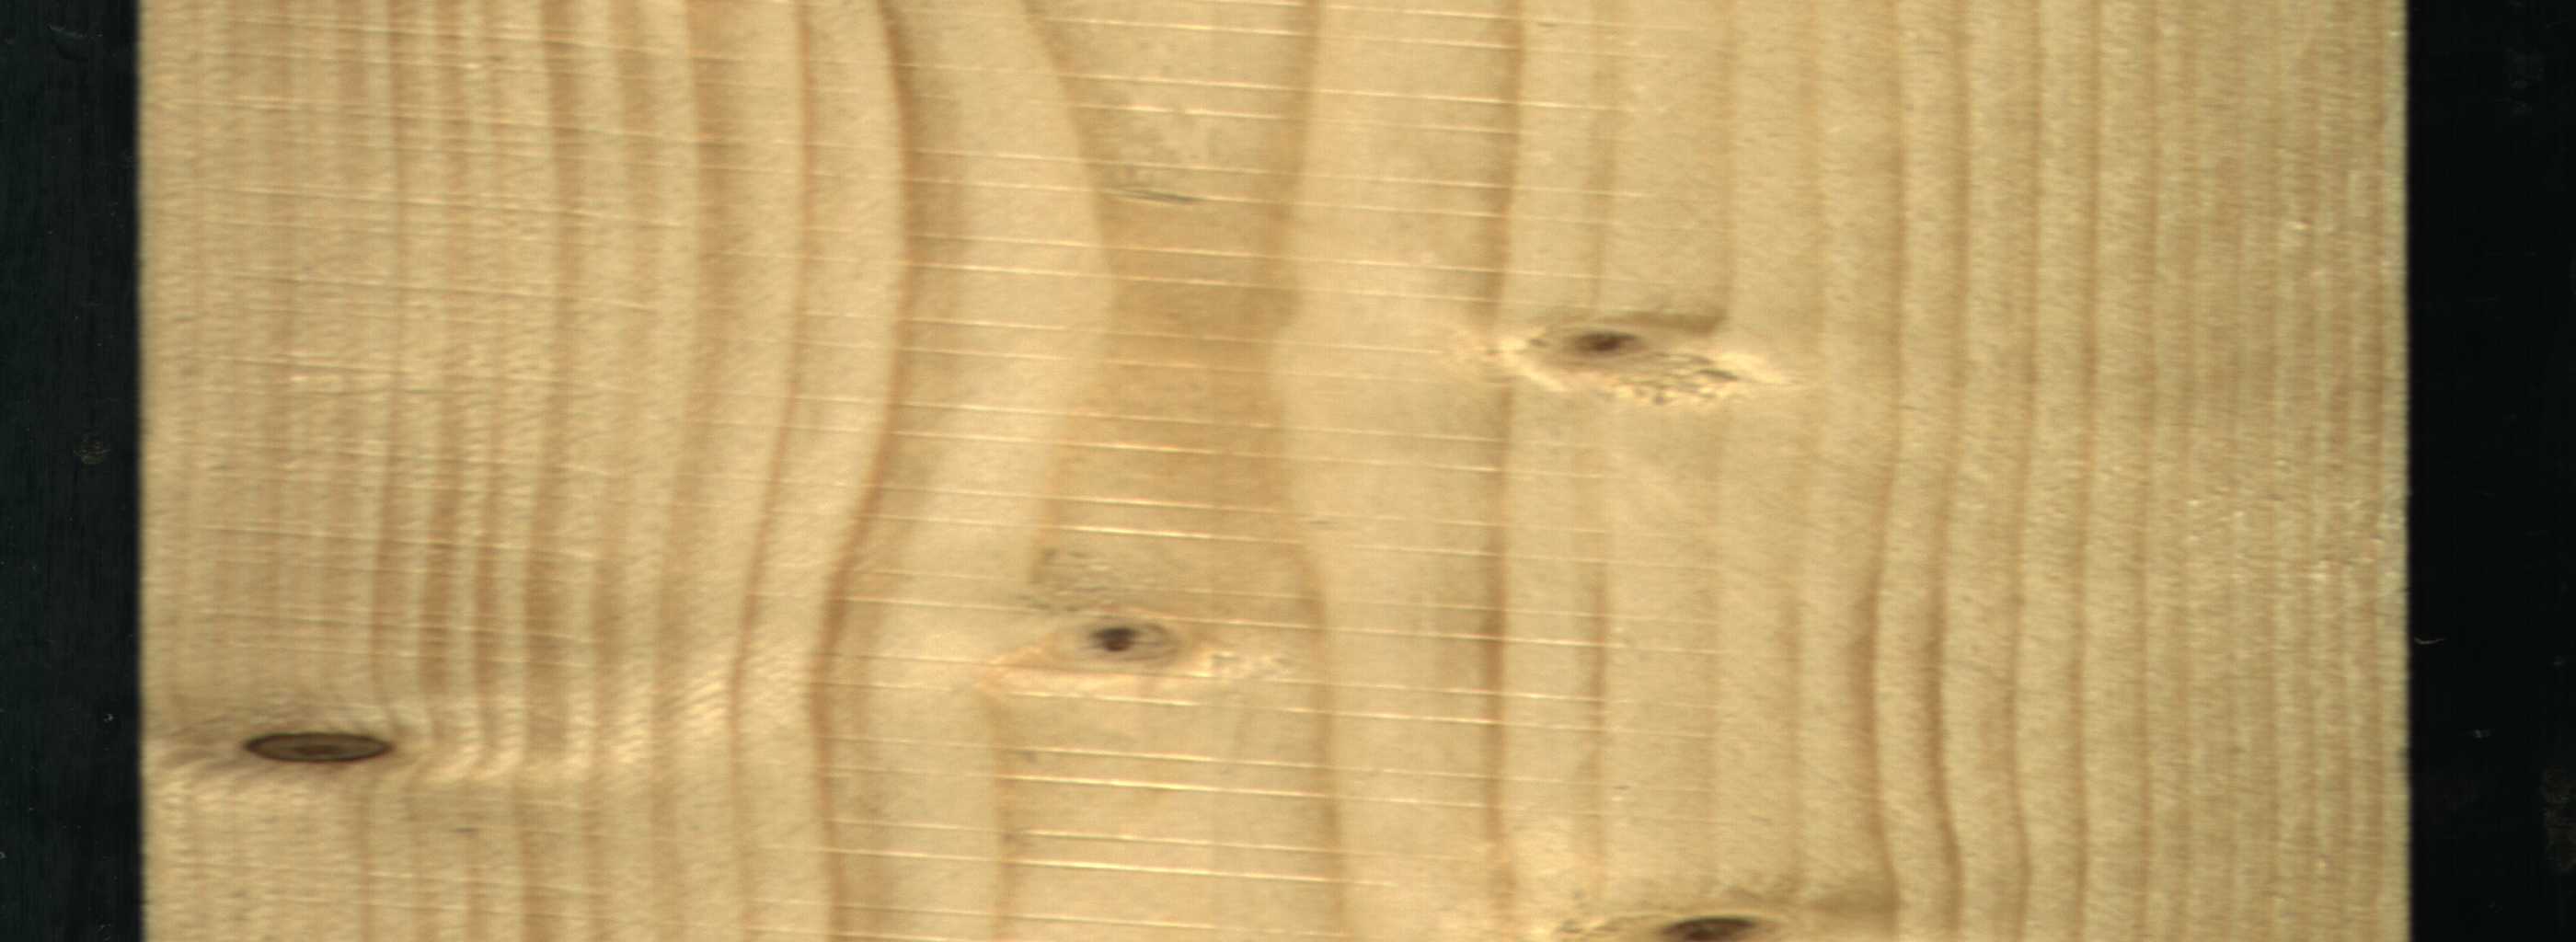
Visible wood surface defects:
Dead_Knot
Live_Knot
Live_Knot
Live_Knot